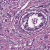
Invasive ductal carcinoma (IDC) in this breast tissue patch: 1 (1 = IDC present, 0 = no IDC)